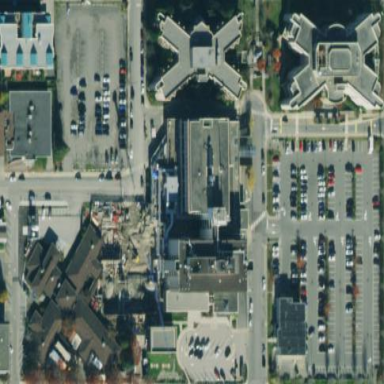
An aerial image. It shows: Healthcare facility identified as hospital.